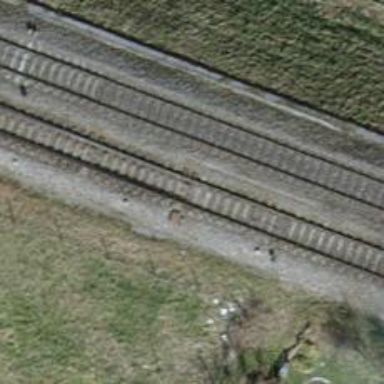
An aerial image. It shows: Single-track railway with electrified contact lines.